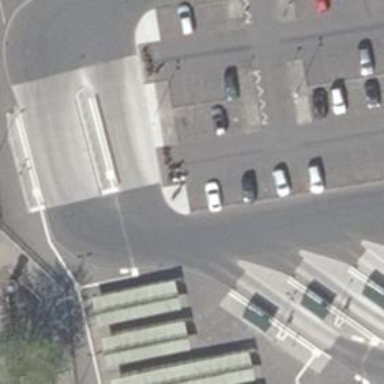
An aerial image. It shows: Asphalt road designated for service vehicles.